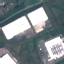
Label: Industrial